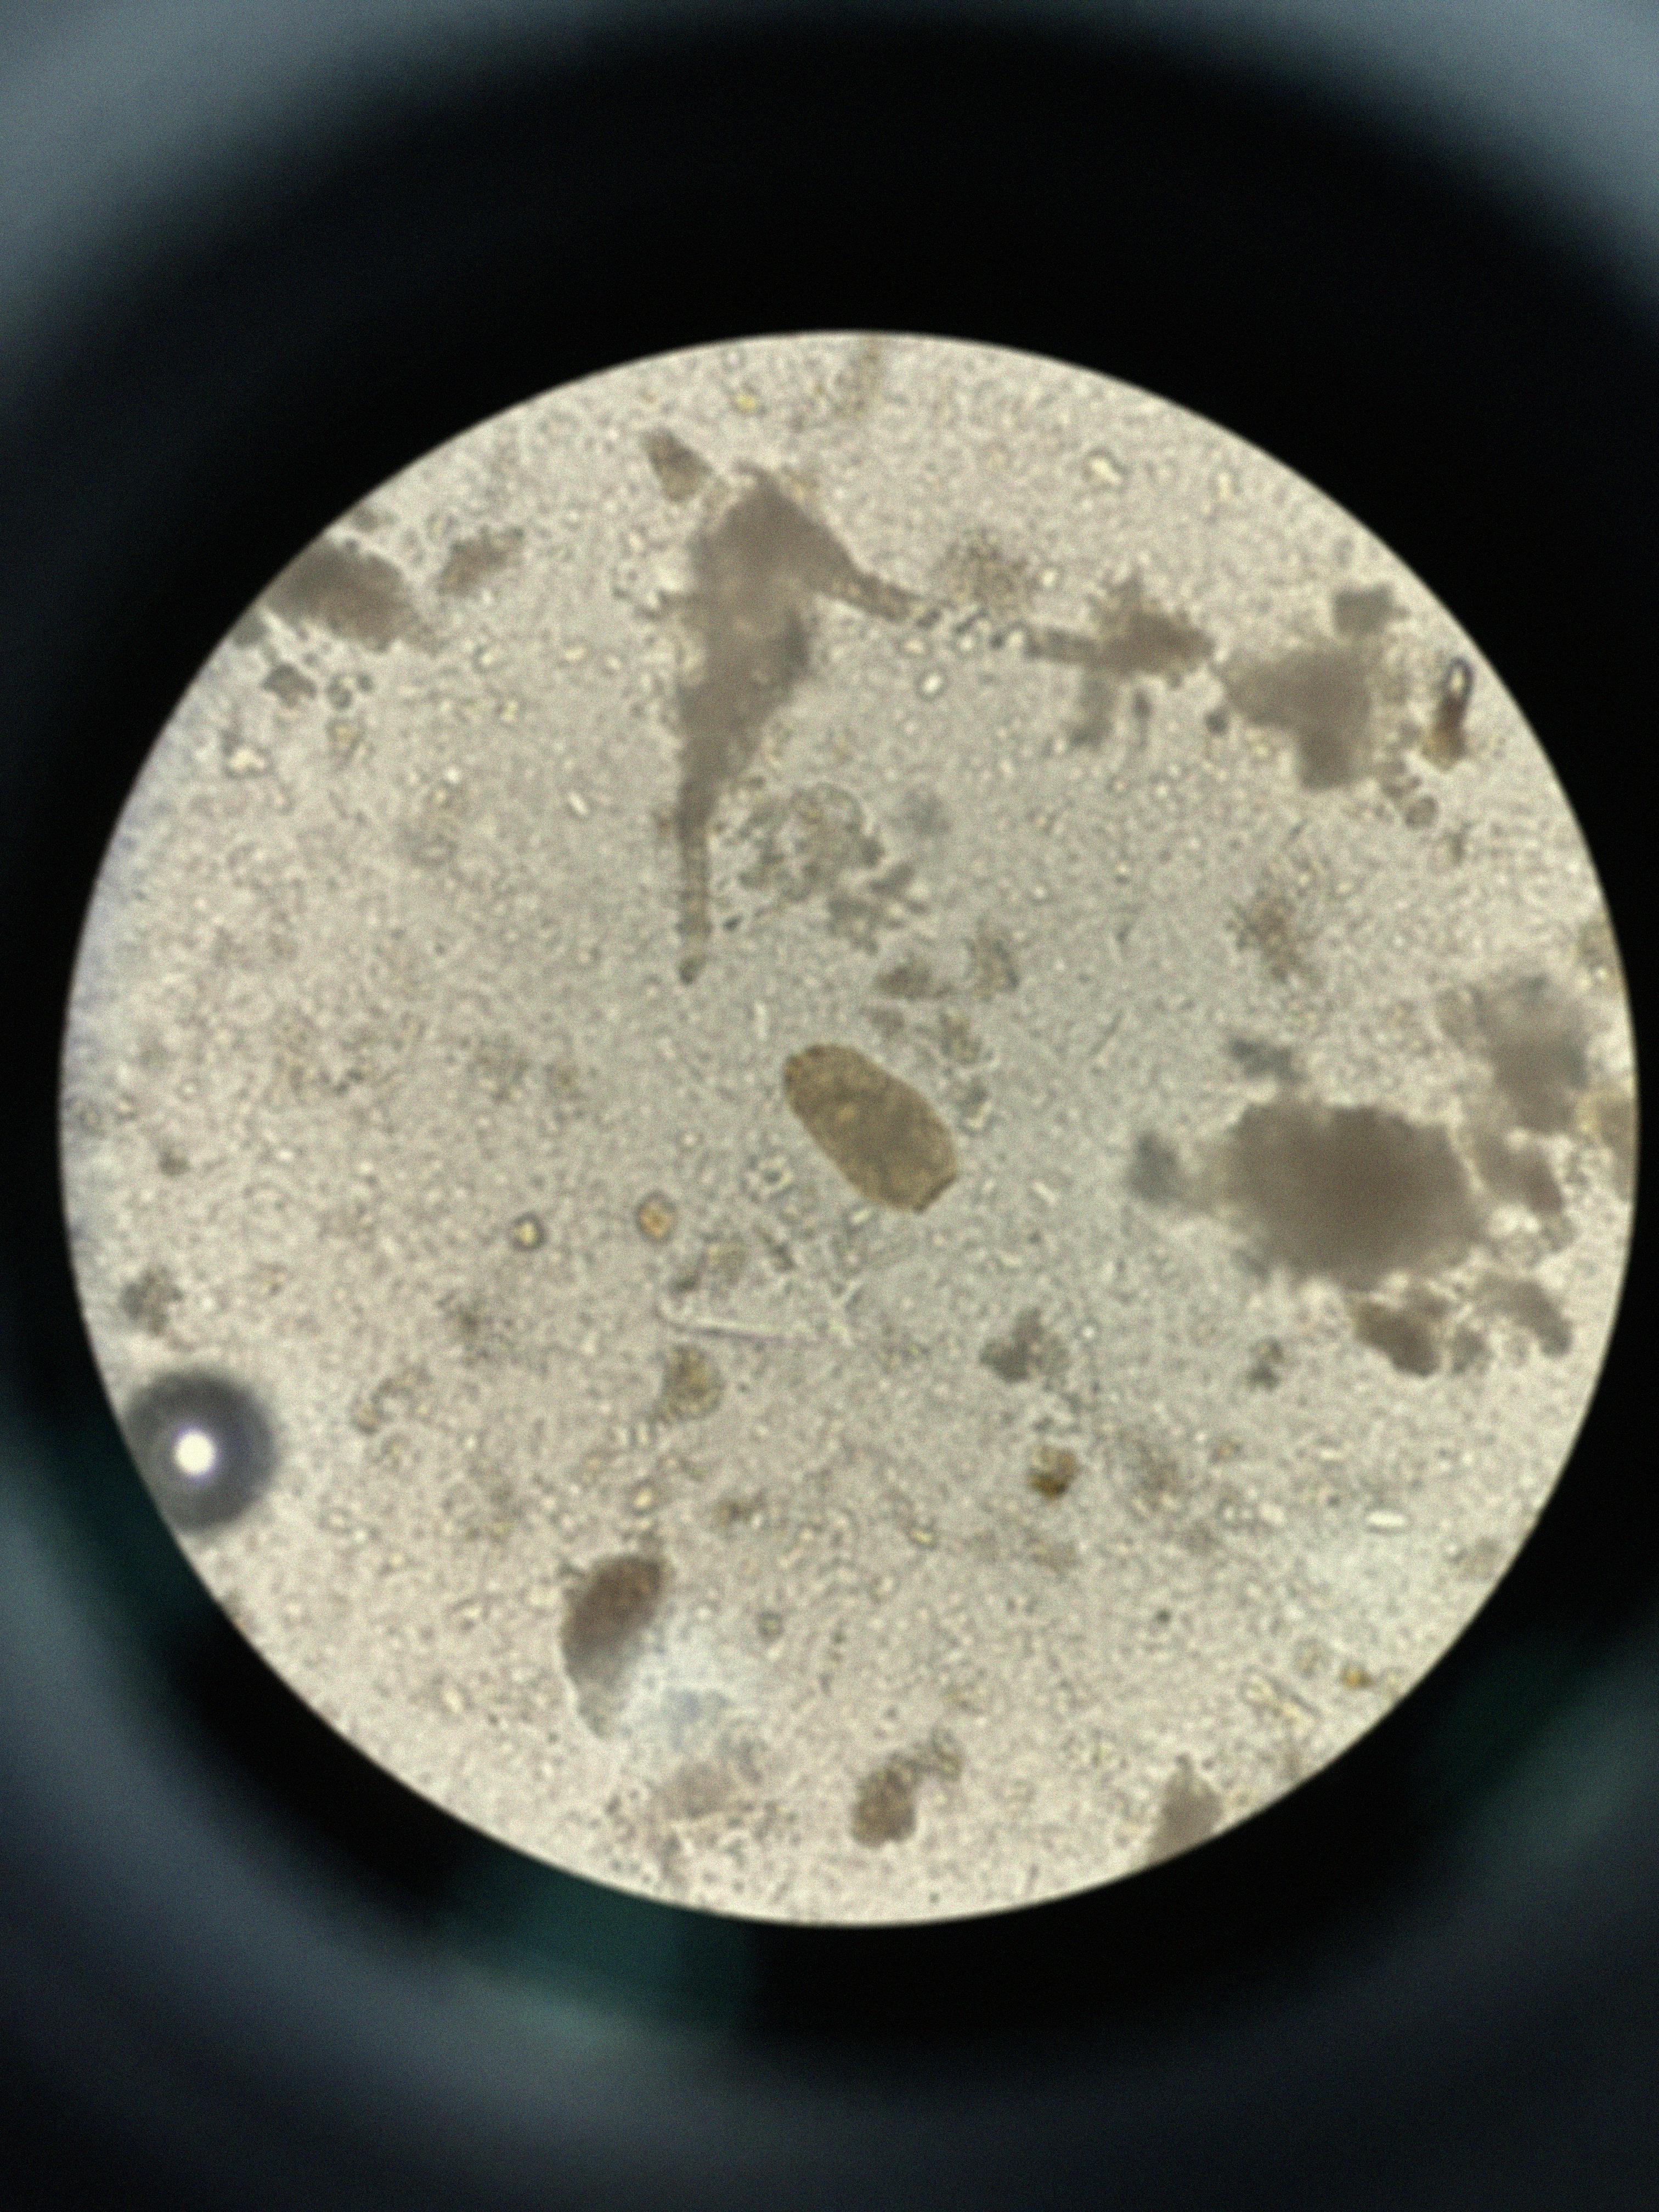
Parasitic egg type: Paragonimus spp